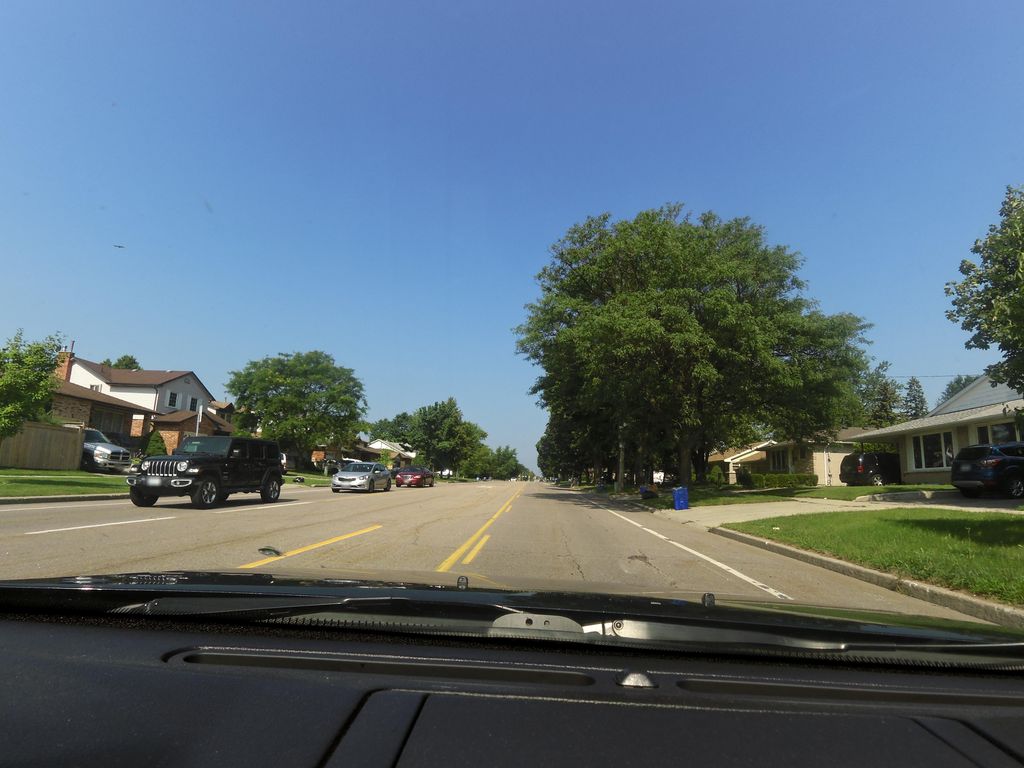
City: hamilton